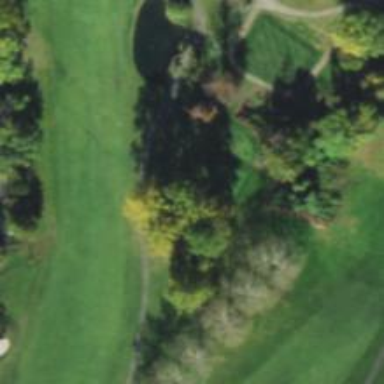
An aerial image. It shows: Path for both road and golf.